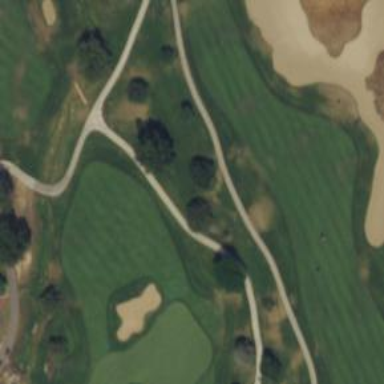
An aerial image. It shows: Grassy area designated as golf fairway.